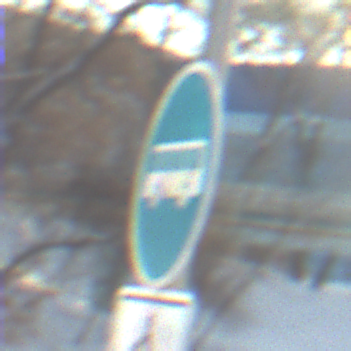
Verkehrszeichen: Busssonderstreifen
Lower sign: EinspurigeFahrzeugeFrei3
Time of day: MorningAfternoon
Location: Outdoor (Suburban)
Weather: PartlyCloudy
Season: NotSpecified
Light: Natural